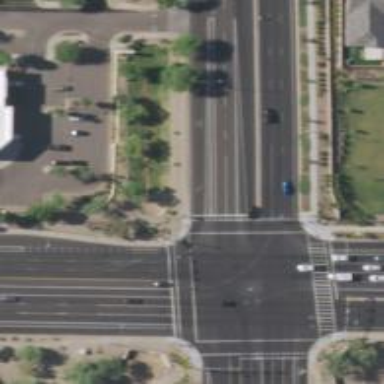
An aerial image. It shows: Solid stop line on the road marking.